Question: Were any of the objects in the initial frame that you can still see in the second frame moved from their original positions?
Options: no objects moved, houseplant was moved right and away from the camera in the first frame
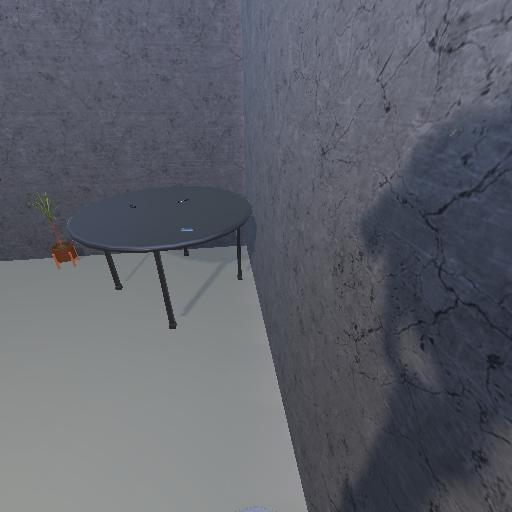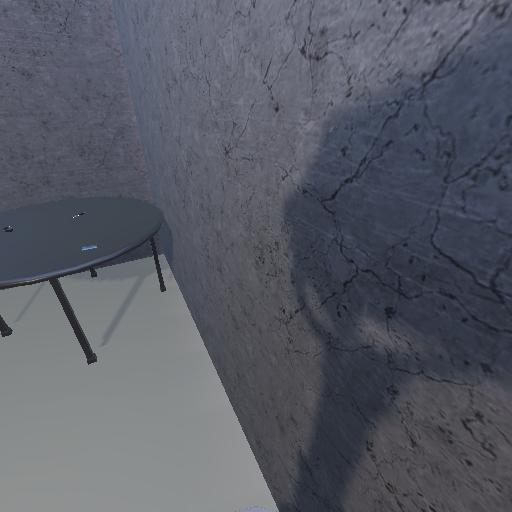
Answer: no objects moved